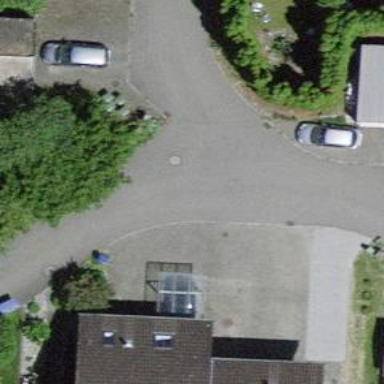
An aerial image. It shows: Paved residential road.